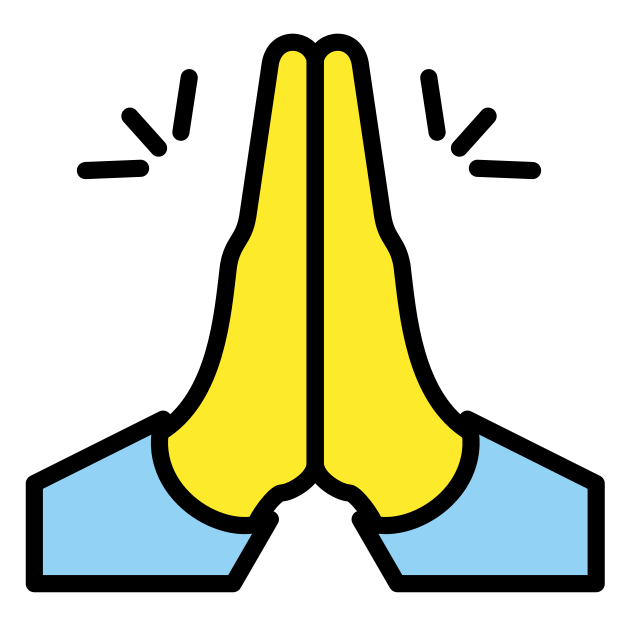
palms up together